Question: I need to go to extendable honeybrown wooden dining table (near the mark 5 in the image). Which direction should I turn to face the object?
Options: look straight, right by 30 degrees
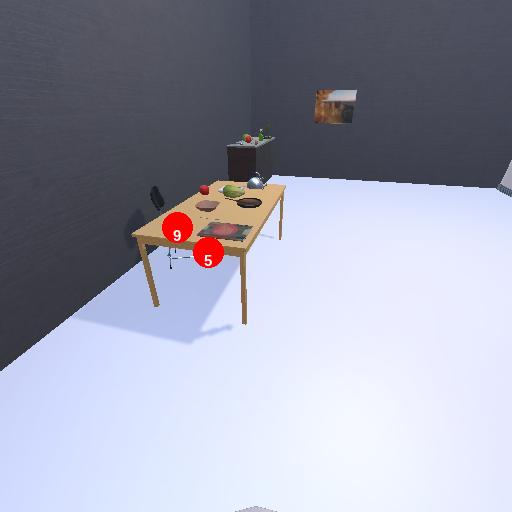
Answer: look straight